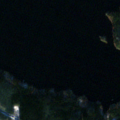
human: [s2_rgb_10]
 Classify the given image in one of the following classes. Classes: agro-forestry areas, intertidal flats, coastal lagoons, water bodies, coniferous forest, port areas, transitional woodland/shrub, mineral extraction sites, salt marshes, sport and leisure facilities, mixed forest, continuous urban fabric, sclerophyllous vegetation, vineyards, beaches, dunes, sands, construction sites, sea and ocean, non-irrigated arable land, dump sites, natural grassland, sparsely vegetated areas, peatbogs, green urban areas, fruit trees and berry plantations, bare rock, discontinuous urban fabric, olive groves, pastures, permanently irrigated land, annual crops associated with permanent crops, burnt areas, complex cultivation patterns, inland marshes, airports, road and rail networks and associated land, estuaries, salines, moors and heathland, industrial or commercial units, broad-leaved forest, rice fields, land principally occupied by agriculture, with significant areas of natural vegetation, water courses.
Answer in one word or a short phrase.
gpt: coniferous forest, water bodies